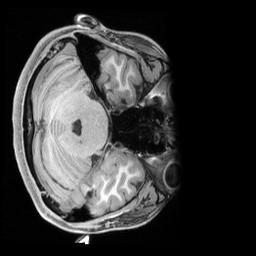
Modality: T1w
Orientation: axial
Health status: healthy
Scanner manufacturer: siemens
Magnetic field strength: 3 T
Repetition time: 2.4 s
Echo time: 0.00201 s